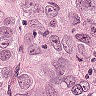
Metastatic tissue present: yes